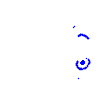
Particle: pion